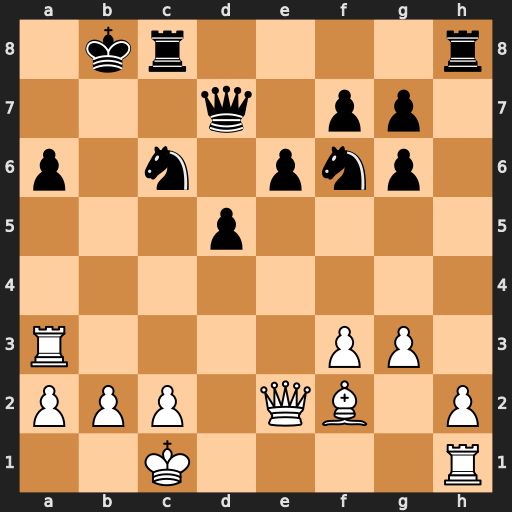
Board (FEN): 1kr4r/3q1pp1/p1n1pnp1/3p4/8/R4PP1/PPP1QB1P/2K4R
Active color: w
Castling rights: -
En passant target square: -
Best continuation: Qxa6 Kc7 Qb6+